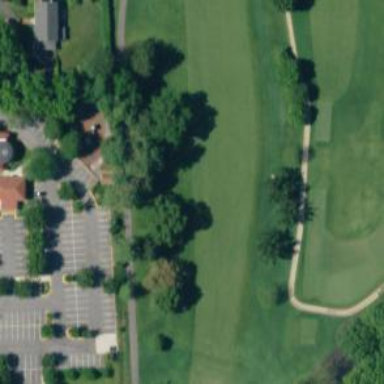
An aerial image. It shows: Golf hole.